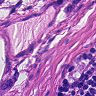
Metastatic tissue present: yes